九年级 · 解析几何
如图, 正五边形 $A B C D E$ 内接于 $\odot O$, 点 $F$ 是 $D E$ 上的动点, 则 $\angle A F C$ 的度数为 ( )

  （第 8 题）

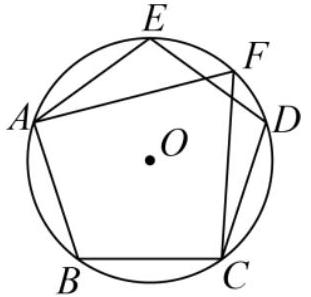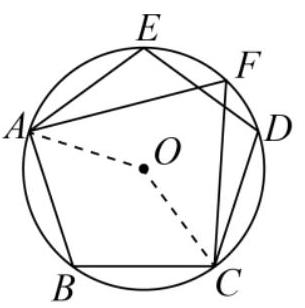
A. $72^{\circ}$
  B. $60^{\circ}$
  C. $144^{\circ}$
  D. 随着点 $F$ 的变化而变化

答案: A
解析: 求出正五边形每条边所对的圆心角的度数, 再根据圆心角和圆周角的数量关系式即可求得.

【详解】连接 $A O 、 O C$,

$\because \angle A O C=360^{\circ} \div 5 \times 2=144^{\circ}$,

$\therefore \angle A F C=\frac{1}{2} \angle A O C=72^{\circ}$,

故选: A.

【点睛】此题考查了正多边形和圆, 解题的关键是熟悉正多边形和圆的性质.